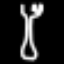
Label: fork